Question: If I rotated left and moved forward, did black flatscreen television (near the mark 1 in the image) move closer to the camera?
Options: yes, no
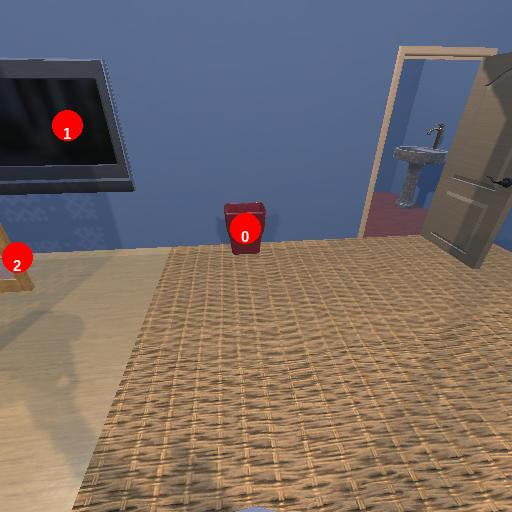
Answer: yes